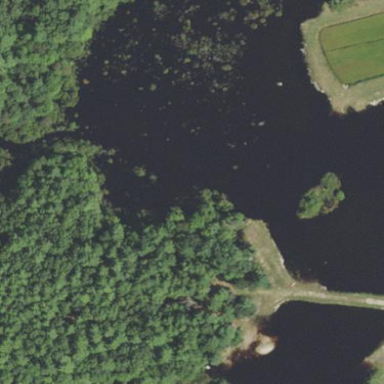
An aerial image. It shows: Marshy wetland area.